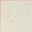
Piece: xx